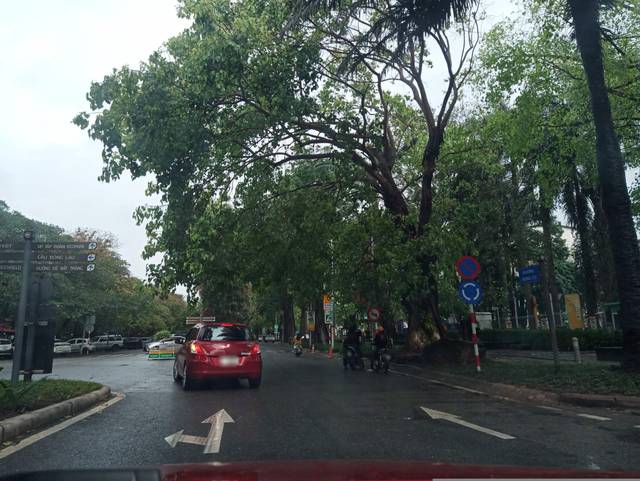
Region: Vietnam
Coordinates: 20.974, 105.924